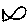
Label: fish